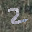
Label: 2